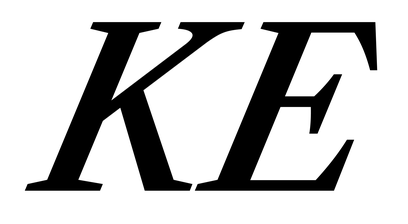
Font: LibreCaslonText-Italic_SemiBold_Italic